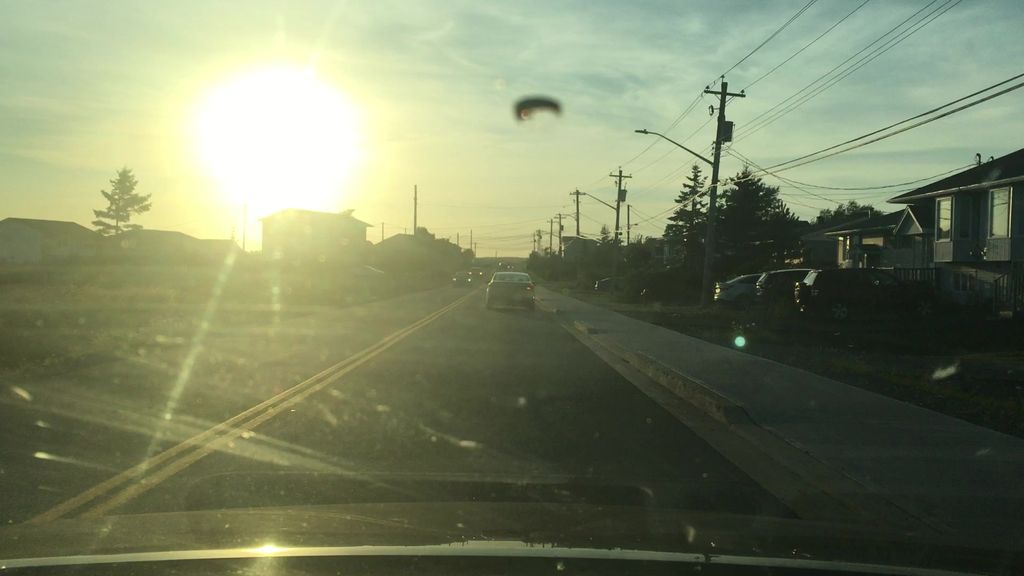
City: halifax